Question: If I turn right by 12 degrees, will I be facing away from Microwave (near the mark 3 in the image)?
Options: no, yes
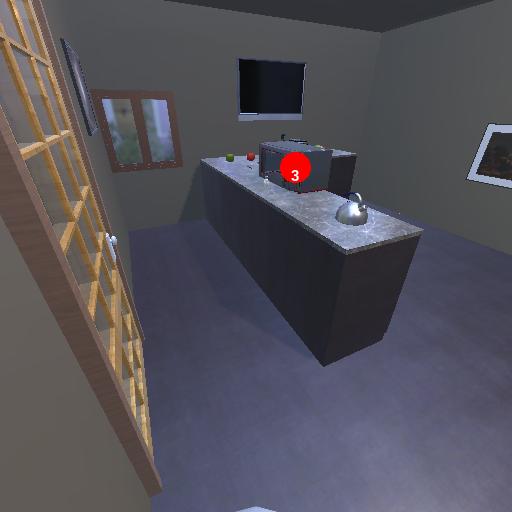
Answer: no